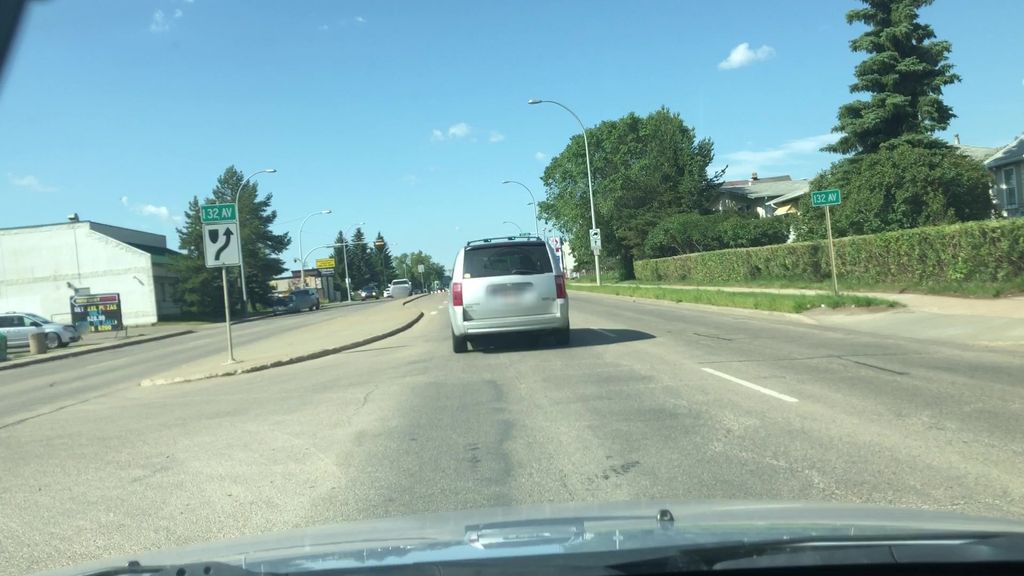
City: edmonton